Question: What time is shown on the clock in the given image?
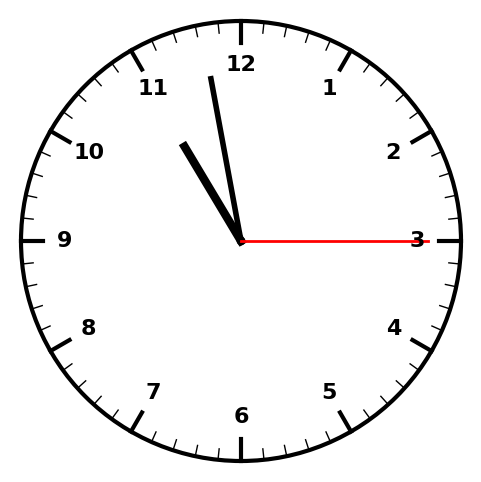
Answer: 10:58:15